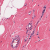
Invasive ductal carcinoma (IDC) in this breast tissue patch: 0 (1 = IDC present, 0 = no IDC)